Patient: sex M, age 61
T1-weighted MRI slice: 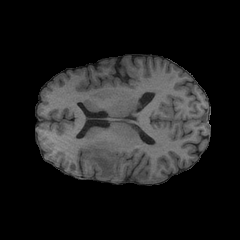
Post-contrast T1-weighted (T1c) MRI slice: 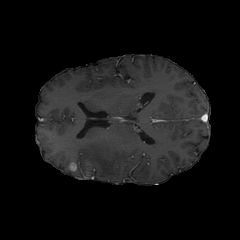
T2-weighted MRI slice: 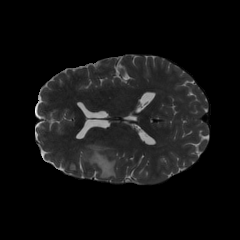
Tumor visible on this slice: yes
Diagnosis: Glioblastoma, IDH-wildtype
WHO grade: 4